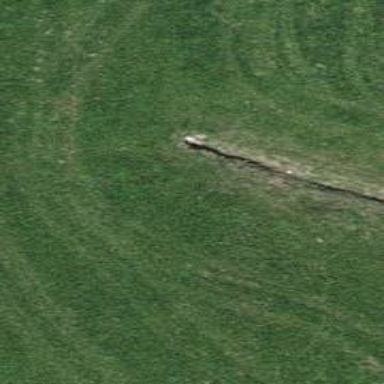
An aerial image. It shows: Culvert tunnel under ditch.